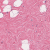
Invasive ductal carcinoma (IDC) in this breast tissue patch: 0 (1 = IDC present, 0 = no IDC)